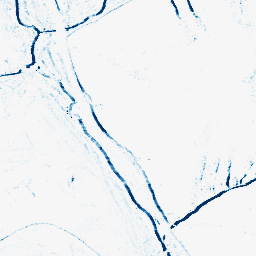
Category: morphological
Decomposition family: morphological_rect
Decomposition parameters: operation: closing
width: 5
height: 3
Upsampling method: quartic
Upsampling parameters: scale: 4
Upsampling scale: 4